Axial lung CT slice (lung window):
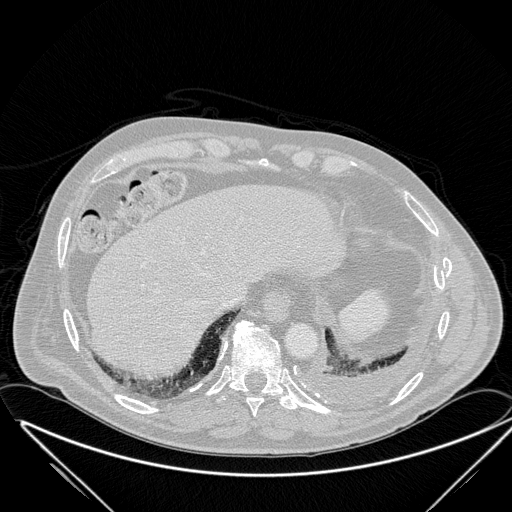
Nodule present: no